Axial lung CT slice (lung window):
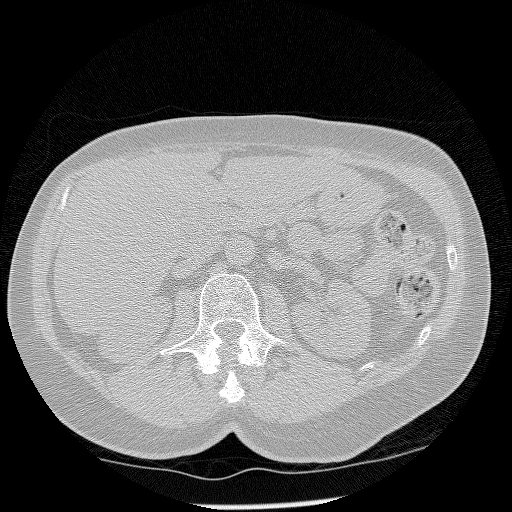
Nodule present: no